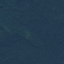
Land use / land cover class: Forest